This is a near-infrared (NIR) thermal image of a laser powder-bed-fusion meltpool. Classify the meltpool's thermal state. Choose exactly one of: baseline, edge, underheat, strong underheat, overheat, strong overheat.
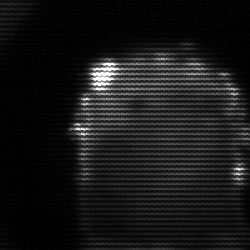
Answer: baseline